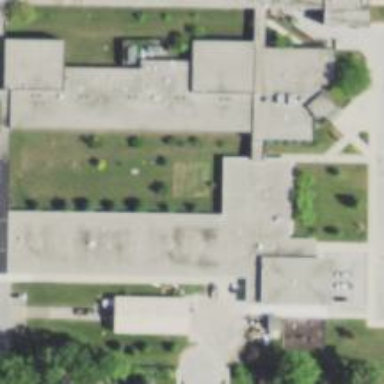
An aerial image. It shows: School building.